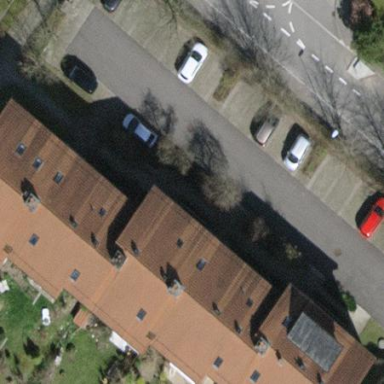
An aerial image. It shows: Apartments building with tiled roof.